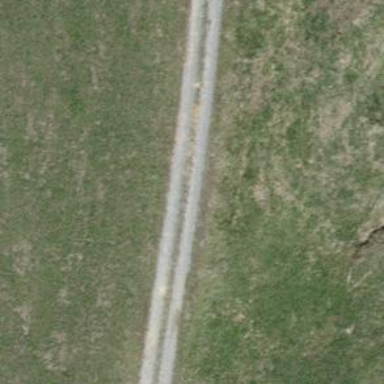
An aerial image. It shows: Track with grade 3 tracktype.